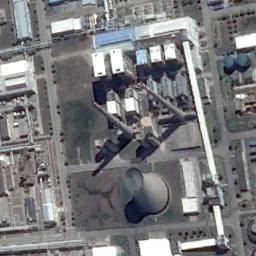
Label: thermal_power_station